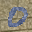
Label: 0